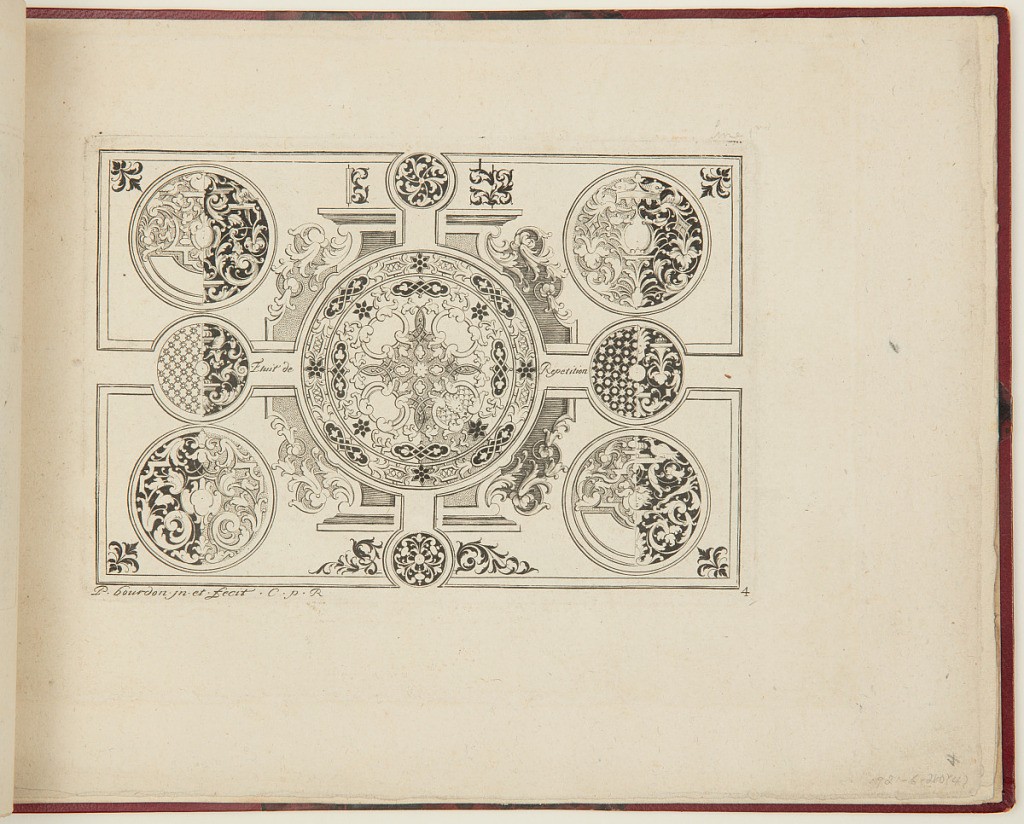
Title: Etuit de Repetition
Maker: Pierre Bourdon, French, ca. 1656 – 1708 after
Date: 1703
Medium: Etching and engraving on paper
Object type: Print
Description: An ornament print featuring roundels with grotesque motifs (intertwining scrolling leaves, foliage, strapwork, human, and animal forms), with cartouches, scrolling leaves, fleurons, mascarons (masks), birds, dolphins, and diaper patterns. The plate is signed and numbered.